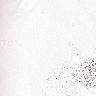
Metastatic tissue present: no